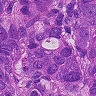
Metastatic tissue present: yes